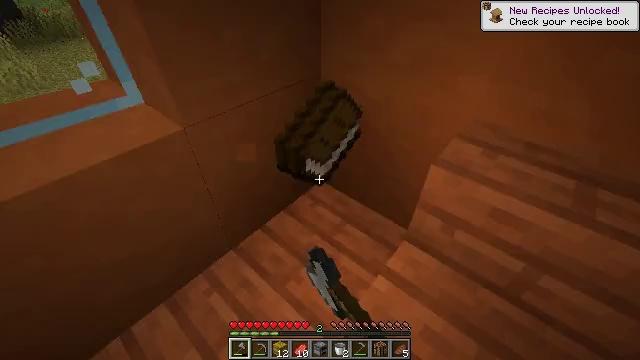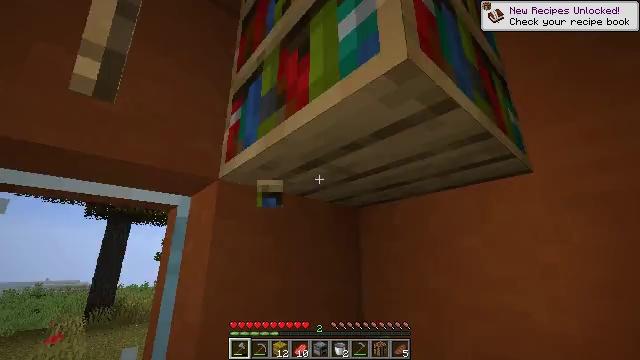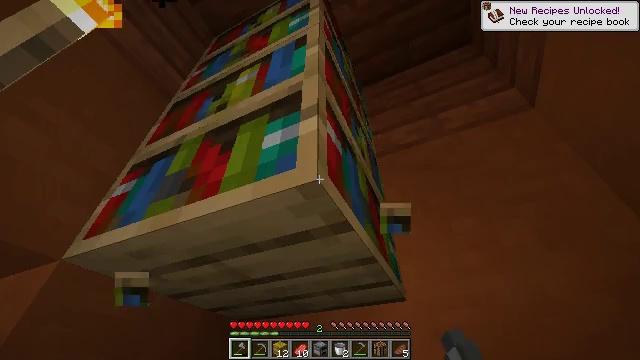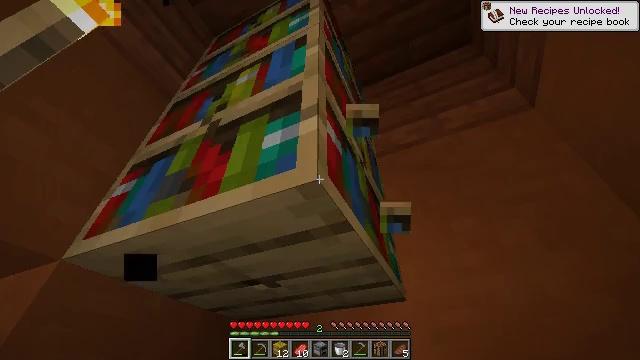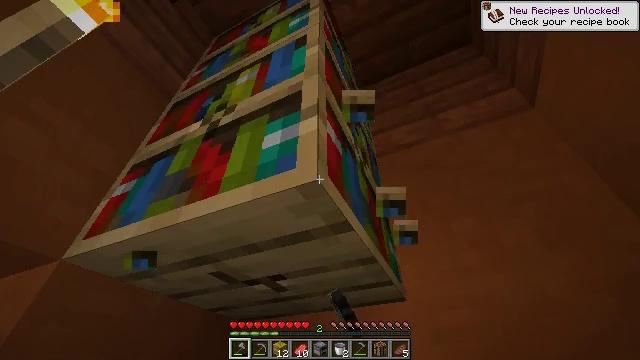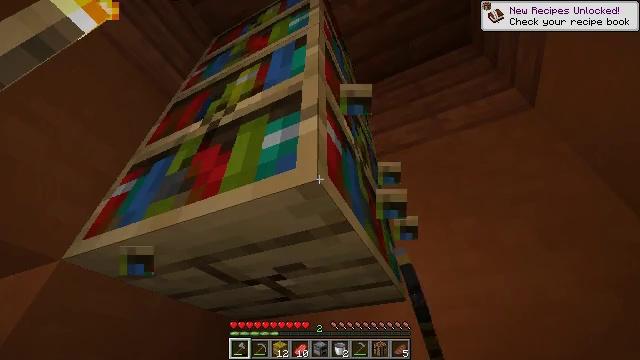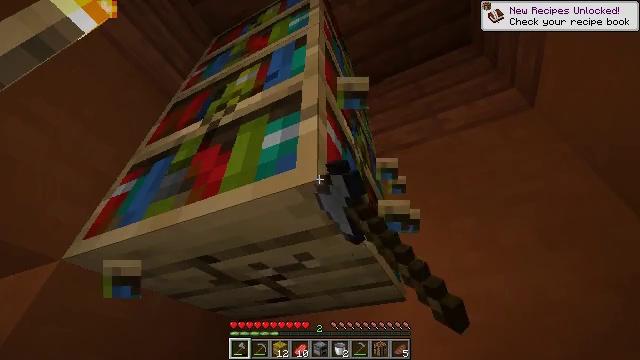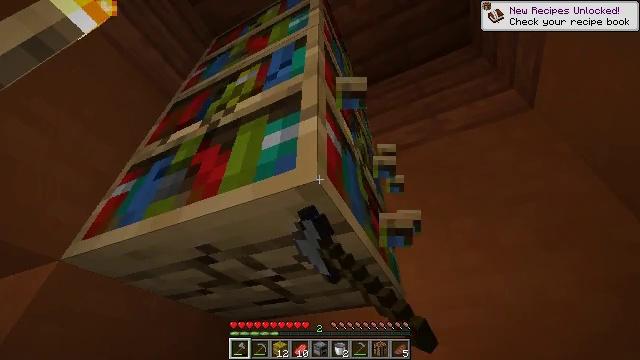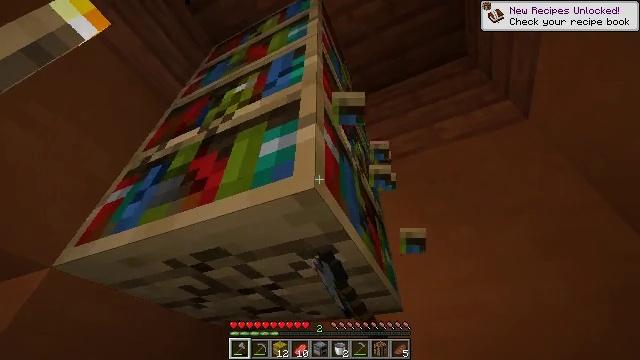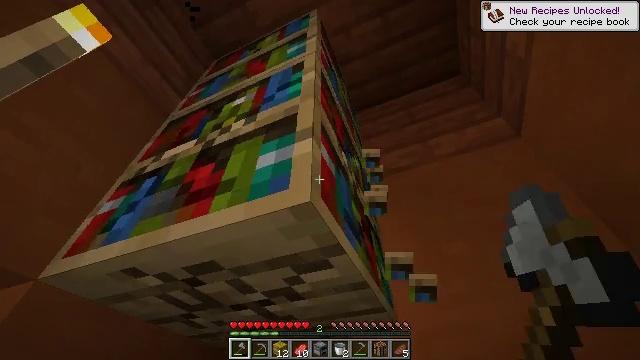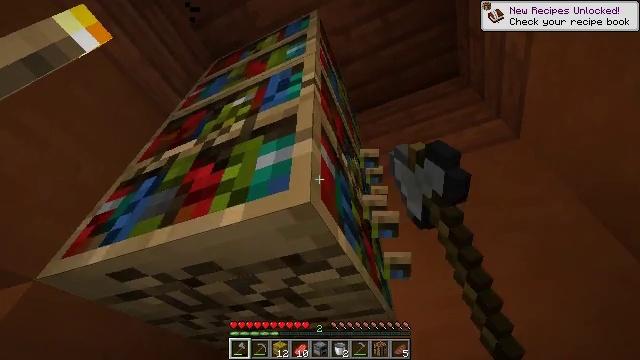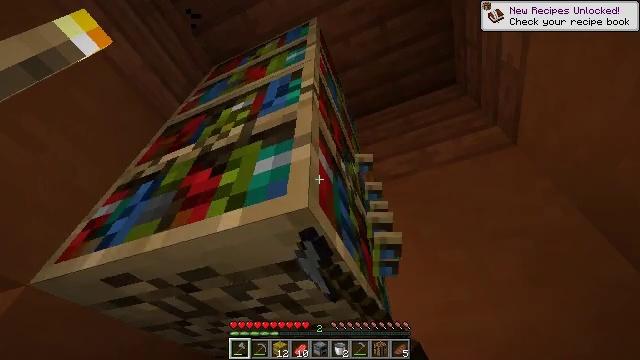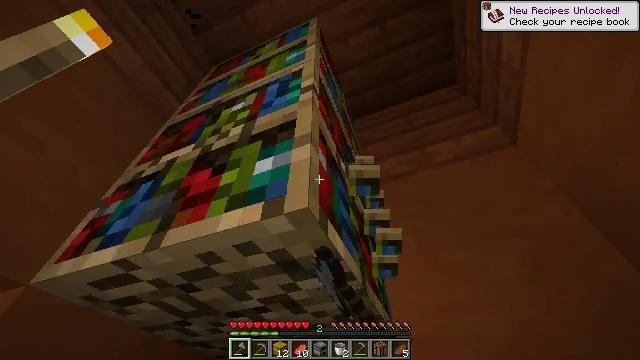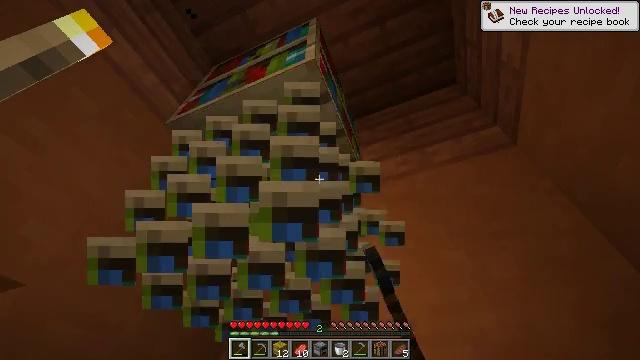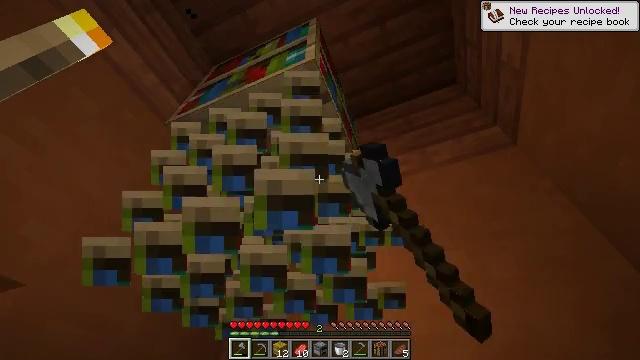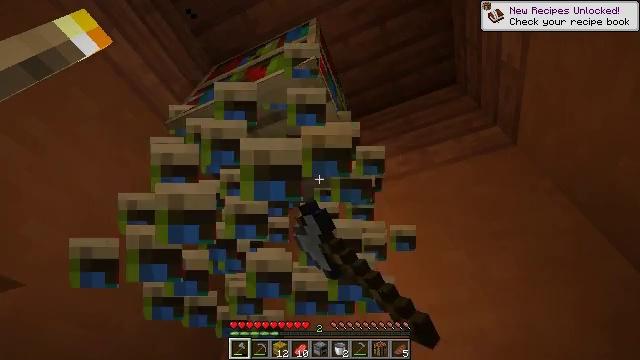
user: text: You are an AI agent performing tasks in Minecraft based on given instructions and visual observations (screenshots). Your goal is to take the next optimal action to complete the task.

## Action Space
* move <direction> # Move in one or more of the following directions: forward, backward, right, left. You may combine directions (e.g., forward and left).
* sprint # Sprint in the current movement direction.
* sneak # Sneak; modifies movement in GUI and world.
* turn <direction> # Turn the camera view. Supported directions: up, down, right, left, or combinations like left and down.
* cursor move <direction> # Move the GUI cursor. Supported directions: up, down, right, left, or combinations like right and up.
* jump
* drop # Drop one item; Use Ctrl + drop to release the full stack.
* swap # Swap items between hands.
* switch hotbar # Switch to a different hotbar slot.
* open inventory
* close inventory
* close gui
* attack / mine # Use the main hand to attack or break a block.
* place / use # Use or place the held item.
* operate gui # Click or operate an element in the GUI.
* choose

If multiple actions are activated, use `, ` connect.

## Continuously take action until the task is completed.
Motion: motion action
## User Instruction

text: Attack the bookshelf to recycle it.
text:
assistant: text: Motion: attack / mine
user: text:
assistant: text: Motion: turn right and up, attack / mine
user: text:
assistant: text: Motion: attack / mine
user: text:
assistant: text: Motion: attack / mine
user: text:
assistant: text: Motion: attack / mine
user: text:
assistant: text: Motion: attack / mine
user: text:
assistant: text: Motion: attack / mine
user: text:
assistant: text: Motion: turn up, attack / mine
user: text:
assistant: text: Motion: turn right and up, attack / mine
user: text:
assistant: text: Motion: attack / mine
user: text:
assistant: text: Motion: turn up, attack / mine
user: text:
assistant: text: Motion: attack / mine
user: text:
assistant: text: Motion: attack / mine
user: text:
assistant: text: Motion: attack / mine
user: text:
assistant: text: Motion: attack / mine
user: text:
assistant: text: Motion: attack / mine
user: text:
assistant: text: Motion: attack / mine
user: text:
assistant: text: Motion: attack / mine
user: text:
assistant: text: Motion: attack / mine
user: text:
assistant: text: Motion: attack / mine
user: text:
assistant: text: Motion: attack / mine
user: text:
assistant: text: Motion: attack / mine
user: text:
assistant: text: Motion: attack / mine
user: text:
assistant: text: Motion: attack / mine
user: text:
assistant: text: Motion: attack / mine
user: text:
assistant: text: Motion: attack / mine
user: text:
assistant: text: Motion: attack / mine
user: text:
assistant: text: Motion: attack / mine
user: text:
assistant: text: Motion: turn up, attack / mine
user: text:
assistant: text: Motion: attack / mine